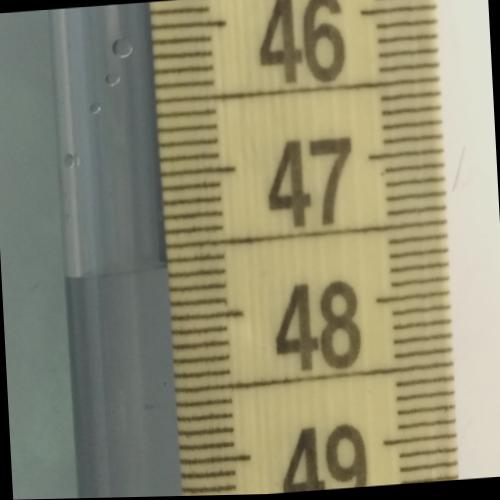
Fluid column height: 47.6 cm